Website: crate-barrel
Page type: address-validator
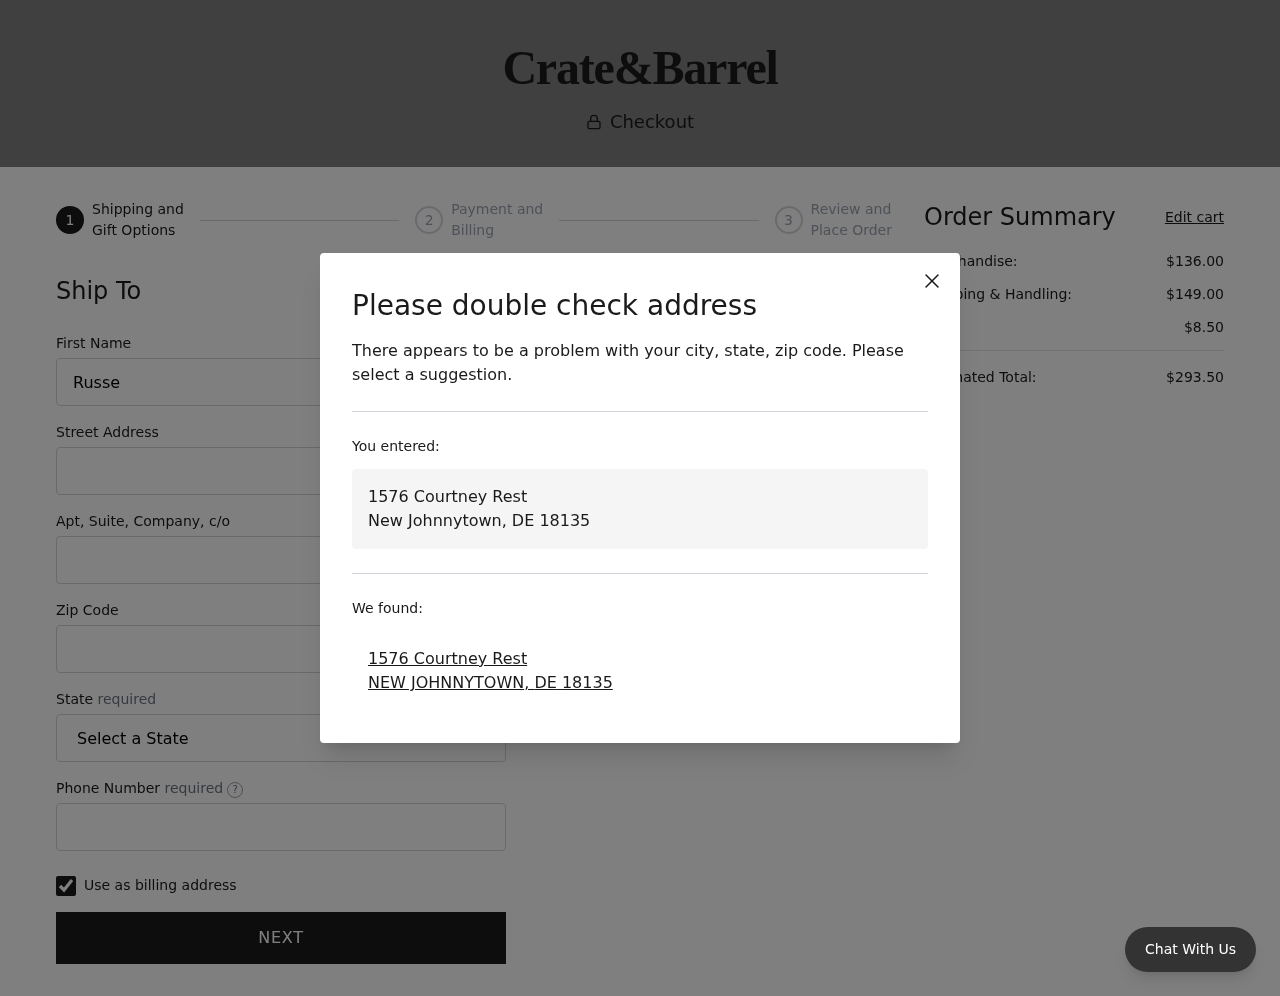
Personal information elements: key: PII_CITY
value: New Johnnytown
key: PII_CITY
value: NEW JOHNNYTOWN
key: PII_FIRSTNAME
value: Russell
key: PII_PHONE
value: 7145660029
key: PII_POSTCODE
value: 18135
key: PII_STATE
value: Delaware
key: PII_STATE_ABBR
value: DE
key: PII_STREET
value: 1576 Courtney Rest
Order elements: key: ORDER_SUBTOTAL
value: $136.00
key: ORDER_SHIPPING_COST
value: $149.00
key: ORDER_TAX
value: $8.50
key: ORDER_TOTAL
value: $293.50